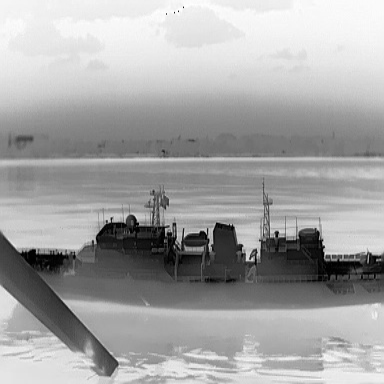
There is a warship in the infrared image.